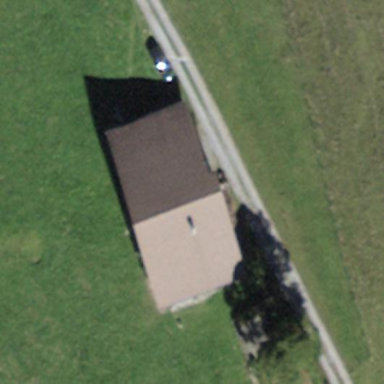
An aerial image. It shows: Farm building.